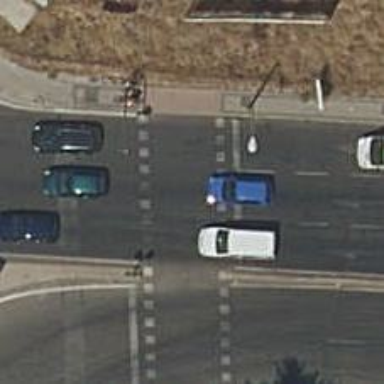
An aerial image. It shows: Traffic signals at road crossing.